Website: macys
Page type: gifting
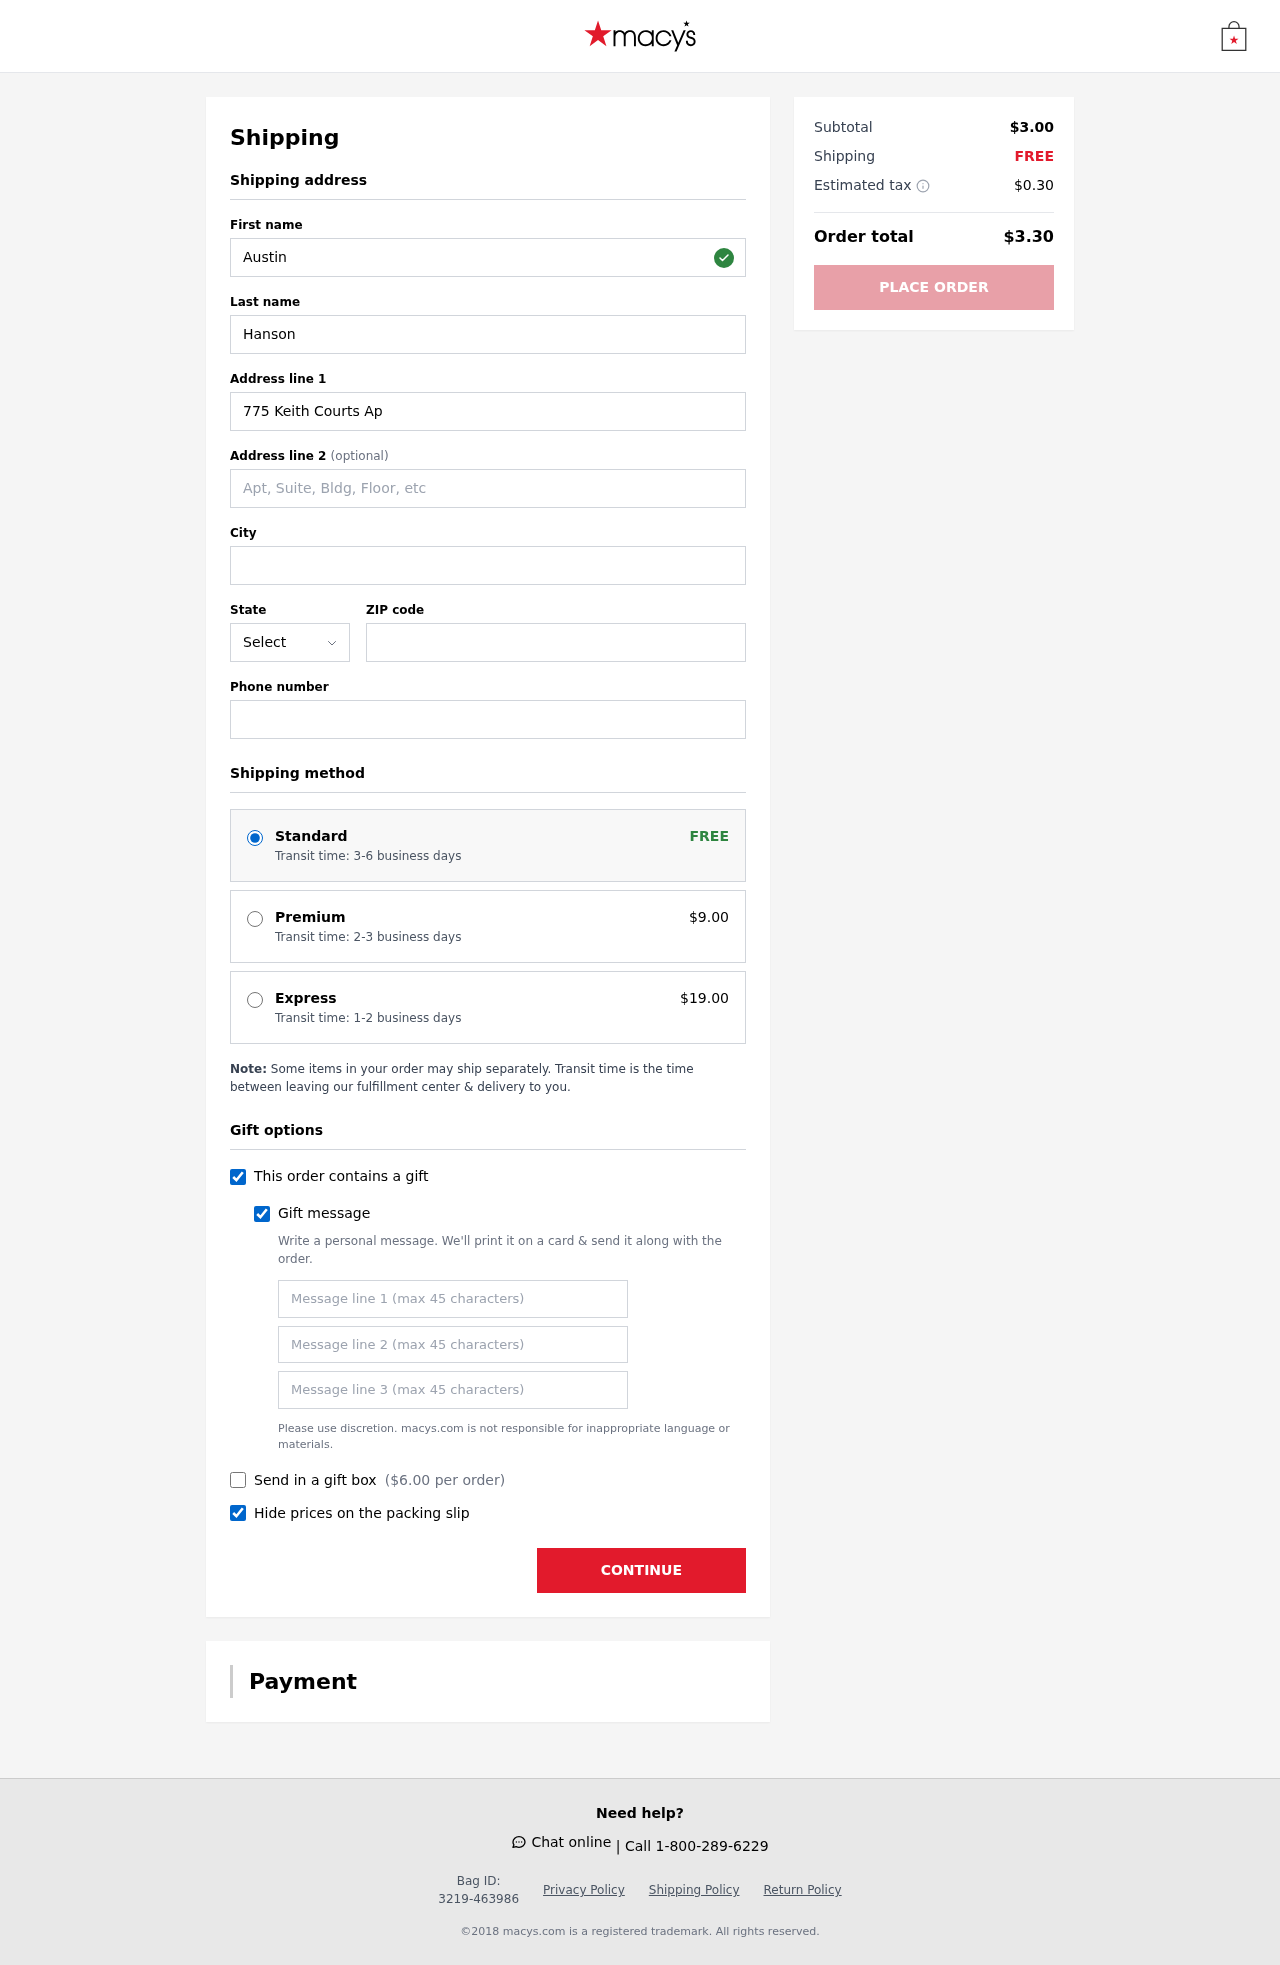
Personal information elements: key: PII_STATE_ABBR
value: GA
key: PII_FIRSTNAME
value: Austin
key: PII_LASTNAME
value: Hanson
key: PII_STREET
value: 775 Keith Courts Apt. 226
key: PII_STREET2
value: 32285 Hughes Roads
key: PII_CITY
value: New Reneechester
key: PII_POSTCODE
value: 74119
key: PII_PHONE
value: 5085470681
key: PII_GIFT_MESSAGE
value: Hey Latasha, I came across this organic flaxseed and thought it would be perfect for your healthy recipes! I know how much you enjoy adding nutritious touches to your meals. Hope you find some new favorites with it!  Austin
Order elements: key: ORDER_SHIPPING_STANDARD
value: Transit time: 3-6 business days
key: ORDER_SHIPPING_PREMIUM
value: Transit time: 2-3 business days
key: ORDER_SHIPPING_PREMIUM_PRICE
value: $9.00
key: ORDER_SHIPPING_EXPRESS
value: Transit time: 1-2 business days
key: ORDER_SHIPPING_EXPRESS_PRICE
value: $19.00
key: ORDER_GIFT_BOX_PRICE
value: $6.00
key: ORDER_SUBTOTAL
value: $3.00
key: ORDER_SHIPPING_COST
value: FREE
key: ORDER_TAX
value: $0.30
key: ORDER_TOTAL
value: $3.30